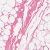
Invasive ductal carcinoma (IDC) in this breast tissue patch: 0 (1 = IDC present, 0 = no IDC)